Interaction volume radius: 5 \u00c5
Interaction volume height: 30 \u00c5
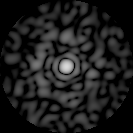
Disorder parameter: 0.8837